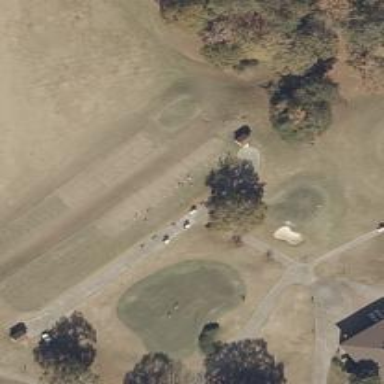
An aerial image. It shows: Grass area designated as golf tee.